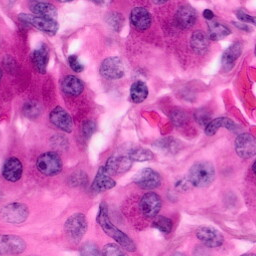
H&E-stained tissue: Pancreatic